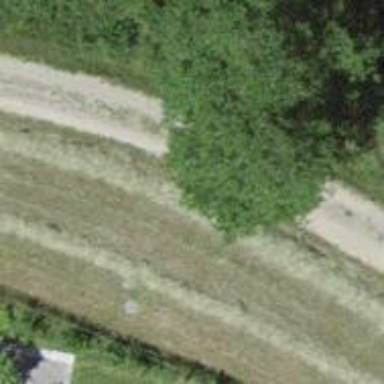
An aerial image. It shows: Grass track with grade4 quality surface.